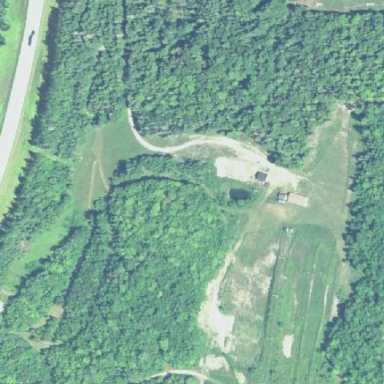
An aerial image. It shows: Disc golf course designed for leisure and sport.